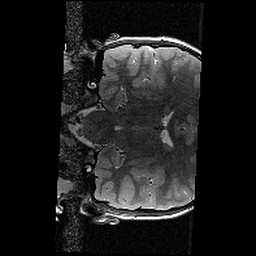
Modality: T2w
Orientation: coronal
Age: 10
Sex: male
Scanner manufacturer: siemens
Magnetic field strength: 3 T
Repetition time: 9.23 s
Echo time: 0.067 s